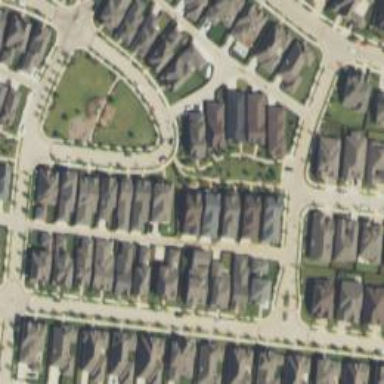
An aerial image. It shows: Residential road.